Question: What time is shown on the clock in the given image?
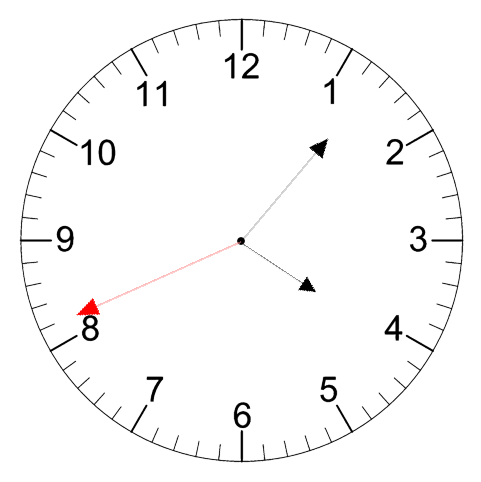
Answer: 04:06:41